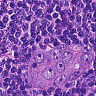
Metastatic tissue present: yes